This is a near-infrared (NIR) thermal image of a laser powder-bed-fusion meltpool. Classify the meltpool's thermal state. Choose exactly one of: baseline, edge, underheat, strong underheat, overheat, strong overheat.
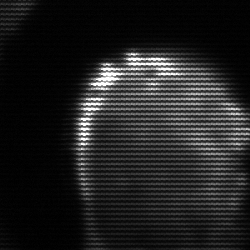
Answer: edge